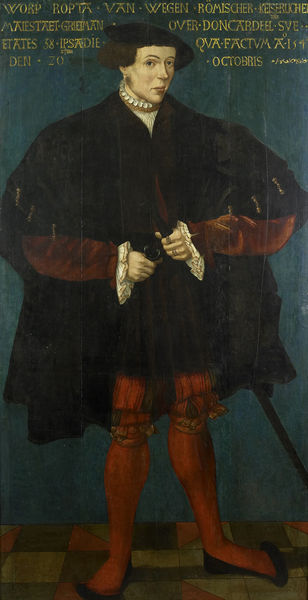
Titel: Worp van Ropta (1504-51). Grietman van Oost-Dongeradeel
Künstler: Friese School 1542
Standort: Amsterdam
Institution: Rijksmuseum
Schlagwörter: blau, dunkel, mann, umhang, frau, haar, hut, nase, schwarz, weiss, gürtel, rot, hose, jacke, mütze, augen, kragen, halskrause, hände, haare, mantel, kinn, stock, ballerinas, kette, robe, socken, strumpf, rüschen, strümpfe, fliesen, schwert, text, witzig, degen, lustig, strumpfhose, har, schwerz, latein, brillianten, dude, mann-frau